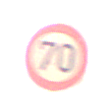
Verkehrszeichen: Geschwindigkeit70
Umgebung: Outdoor, Urban
Tageszeit: Night
Wetter: Overcast
Licht: Artificial
Jahreszeit: Winter
Kontrast: MediumContrast